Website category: auto
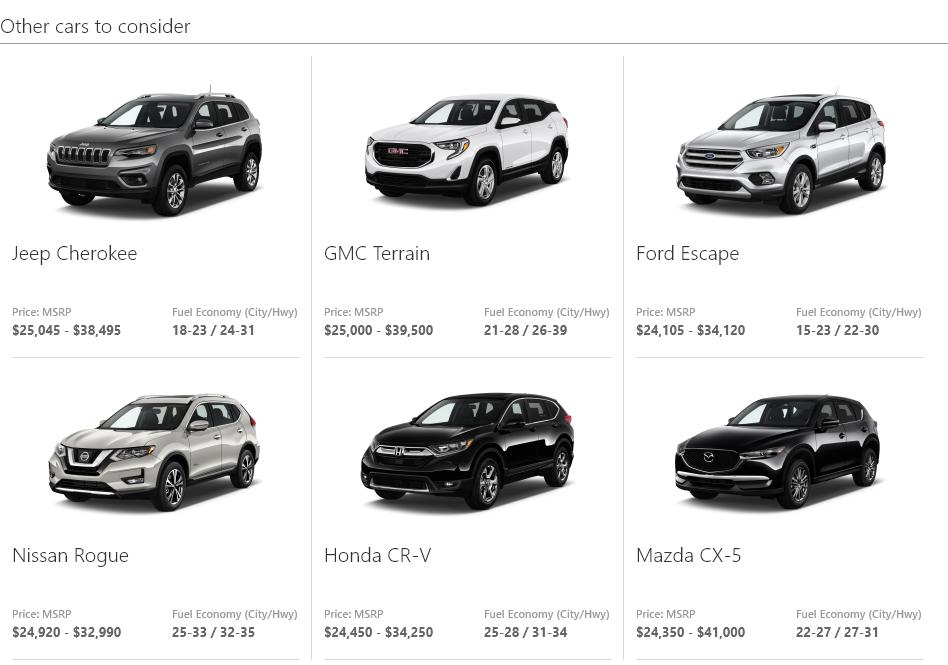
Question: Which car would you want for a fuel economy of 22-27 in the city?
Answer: Mazda CX-5

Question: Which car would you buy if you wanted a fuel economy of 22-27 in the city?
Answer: Mazda CX-5

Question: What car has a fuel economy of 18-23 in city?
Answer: Jeep Cherokee

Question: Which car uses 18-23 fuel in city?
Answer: Jeep Cherokee

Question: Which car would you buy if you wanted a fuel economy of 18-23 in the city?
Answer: Jeep Cherokee

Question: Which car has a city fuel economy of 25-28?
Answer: Honda CR-V

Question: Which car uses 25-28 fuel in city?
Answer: Honda CR-V

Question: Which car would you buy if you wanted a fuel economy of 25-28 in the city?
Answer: Honda CR-V

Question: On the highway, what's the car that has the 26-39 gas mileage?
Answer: GMC Terrain

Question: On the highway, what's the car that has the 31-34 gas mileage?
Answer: Honda CR-V

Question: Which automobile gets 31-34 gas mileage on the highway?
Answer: Honda CR-V

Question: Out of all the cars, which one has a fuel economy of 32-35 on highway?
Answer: Nissan Rogue

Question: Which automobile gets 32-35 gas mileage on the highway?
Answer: Nissan Rogue

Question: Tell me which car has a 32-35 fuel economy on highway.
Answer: Nissan Rogue

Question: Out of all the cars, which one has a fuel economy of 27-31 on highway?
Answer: Mazda CX-5

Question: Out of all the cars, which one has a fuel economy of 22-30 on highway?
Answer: Ford Escape

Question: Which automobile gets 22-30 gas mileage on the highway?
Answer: Ford Escape

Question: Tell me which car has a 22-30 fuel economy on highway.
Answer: Ford Escape

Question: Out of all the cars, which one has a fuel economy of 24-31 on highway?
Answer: Jeep Cherokee

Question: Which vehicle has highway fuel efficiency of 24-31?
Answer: Jeep Cherokee

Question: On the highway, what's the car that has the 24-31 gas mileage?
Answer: Jeep Cherokee